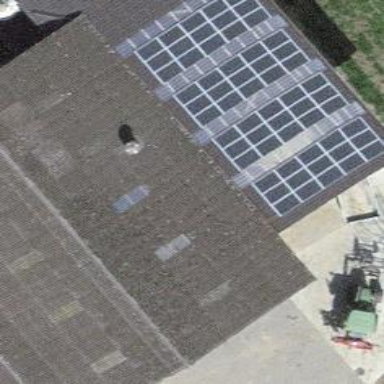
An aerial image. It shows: Solar power generator utilizing photovoltaic technology with solar photovoltaic panels.